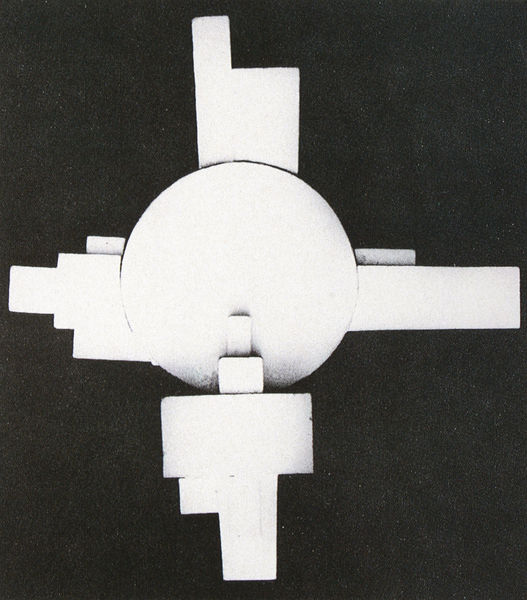
Titel: Architekton
Künstler: Ilja Tschaschnik
Standort: Baltimore
Institution: Sammlung Stanford Rothschild
Schlagwörter: weiß, grau, hintergrund, holz, schwarz, kreis, rund, relief, papier, modell, moderne, abstrakt, flächen, modern, formen, figuren, bretter, abstraktion, collage, foto, fotografie, photographie, rechtecke, eckig, kreuz, rechteck, schichtung, form, schwarz-weiß, photo, senkrecht, geometrisch, geschichtet, waagerecht, shwarz, geometrie, konstruktivismus, kreuzform, geklebt, konstruktiv, pappe, geschachtelt, archipenko, malewitsch, suprematismus, suprematistisch, el lissitzky, tschaschnik, 3d, malewicz